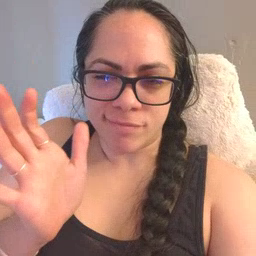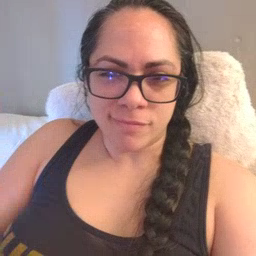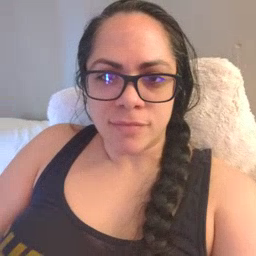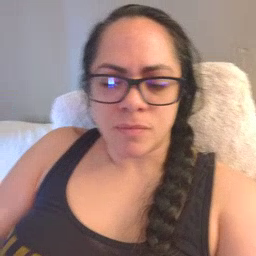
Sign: mitten